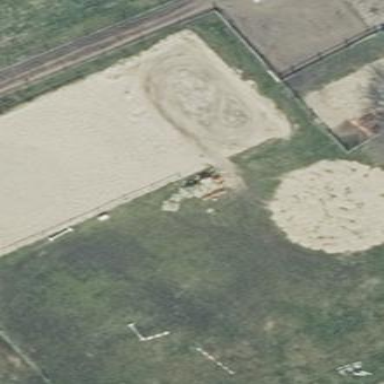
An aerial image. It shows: Equestrian pitch for leisure land activities.